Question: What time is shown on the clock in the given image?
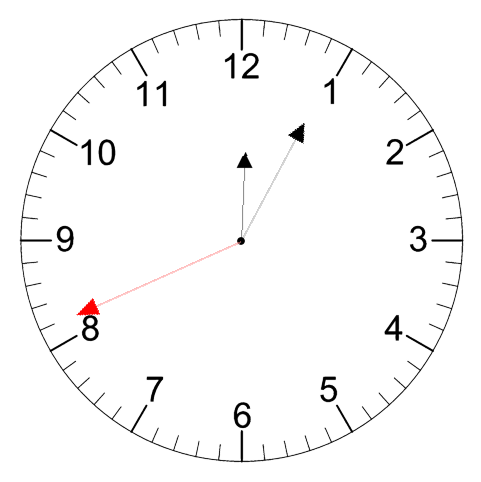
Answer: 12:04:41